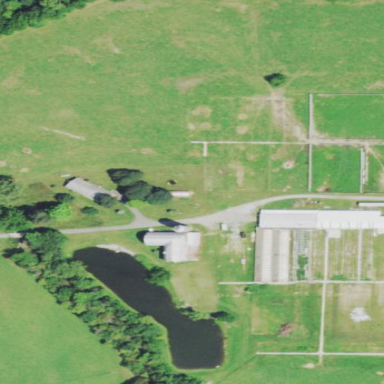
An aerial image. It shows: Farmyard area.